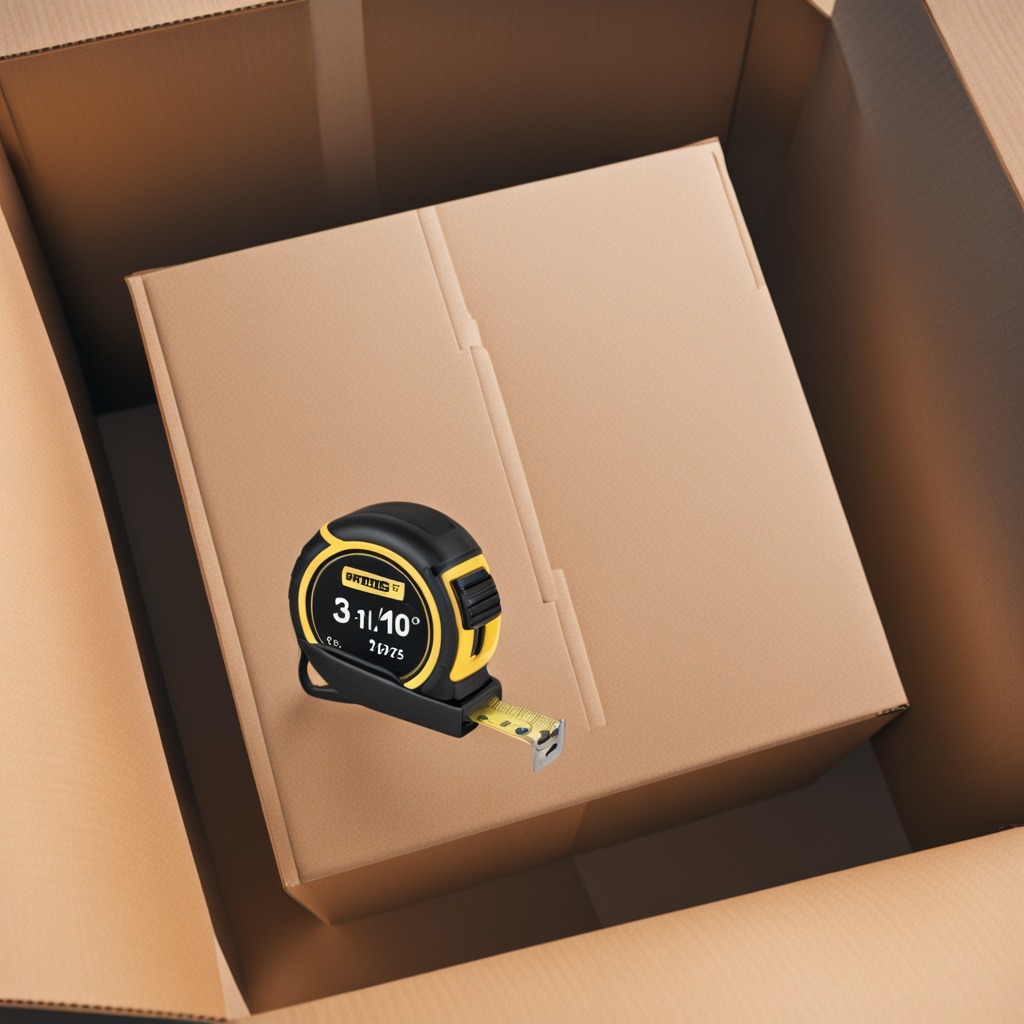
A measuring tape is lying on the cardboard box surface.